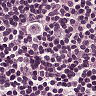
Metastatic tissue present: yes